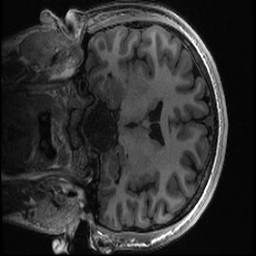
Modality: T1w
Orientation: coronal
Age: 21